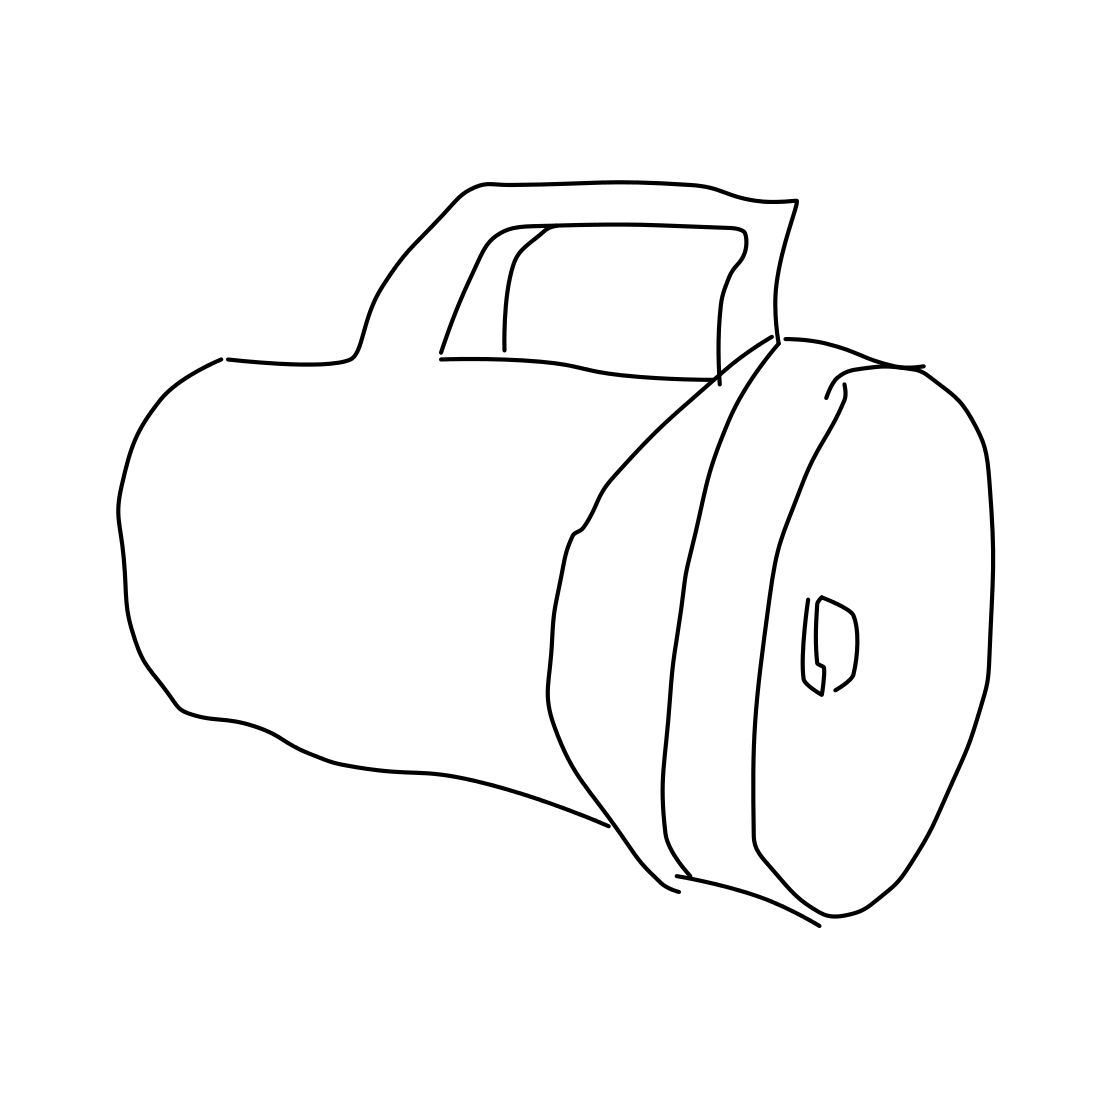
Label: flashlight